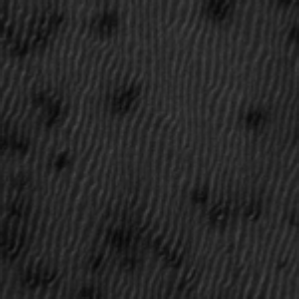
Label: frost